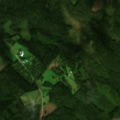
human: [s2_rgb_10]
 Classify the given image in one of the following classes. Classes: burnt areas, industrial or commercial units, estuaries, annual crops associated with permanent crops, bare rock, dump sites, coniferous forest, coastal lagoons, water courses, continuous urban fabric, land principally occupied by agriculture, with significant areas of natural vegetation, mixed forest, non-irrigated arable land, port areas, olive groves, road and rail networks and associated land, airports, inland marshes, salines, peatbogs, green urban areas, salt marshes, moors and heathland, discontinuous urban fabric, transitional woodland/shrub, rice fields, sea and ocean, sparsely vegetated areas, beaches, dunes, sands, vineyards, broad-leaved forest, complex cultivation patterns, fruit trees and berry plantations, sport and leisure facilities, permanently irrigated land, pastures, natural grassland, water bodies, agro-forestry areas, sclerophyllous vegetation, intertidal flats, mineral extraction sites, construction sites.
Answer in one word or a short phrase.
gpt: coniferous forest, mixed forest